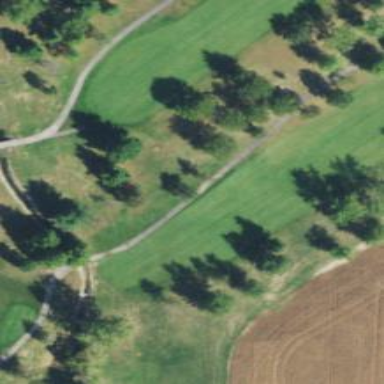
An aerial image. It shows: Golf hole.